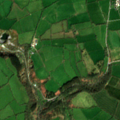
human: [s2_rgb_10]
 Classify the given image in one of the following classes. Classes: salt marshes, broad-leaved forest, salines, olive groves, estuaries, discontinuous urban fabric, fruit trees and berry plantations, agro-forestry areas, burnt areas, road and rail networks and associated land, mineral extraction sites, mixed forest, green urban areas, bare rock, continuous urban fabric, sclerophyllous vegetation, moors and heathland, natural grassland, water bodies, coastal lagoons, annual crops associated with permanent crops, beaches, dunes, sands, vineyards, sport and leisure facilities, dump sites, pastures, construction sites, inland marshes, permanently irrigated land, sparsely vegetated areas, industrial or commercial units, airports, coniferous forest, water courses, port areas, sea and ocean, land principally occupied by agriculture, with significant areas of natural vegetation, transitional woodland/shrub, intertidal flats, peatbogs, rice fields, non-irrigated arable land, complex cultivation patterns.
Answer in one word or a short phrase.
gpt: non-irrigated arable land, pastures, inland marshes